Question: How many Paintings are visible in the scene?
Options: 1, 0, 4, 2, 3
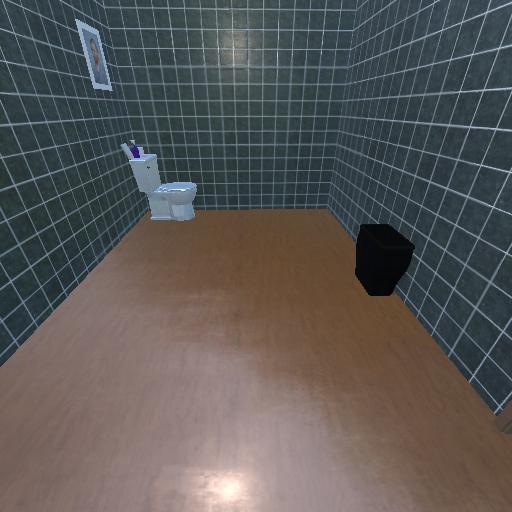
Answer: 1